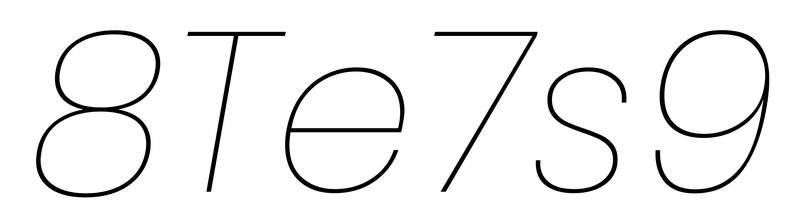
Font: Poppins-ThinItalic